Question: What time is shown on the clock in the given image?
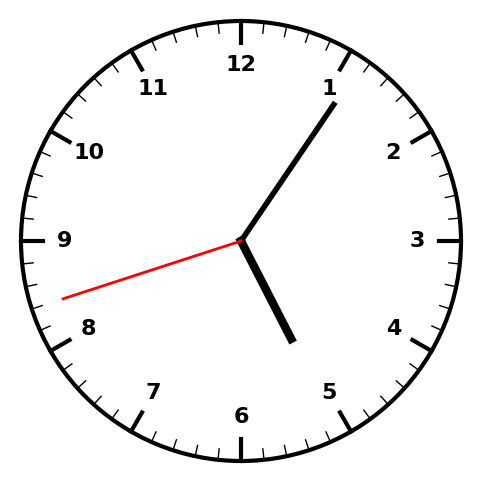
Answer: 05:05:42